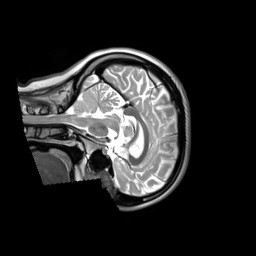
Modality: T2w
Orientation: sagittal
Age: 25
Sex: female
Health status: ill
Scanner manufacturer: siemens
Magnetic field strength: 3 T
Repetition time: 2.8 s
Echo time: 0.326 s